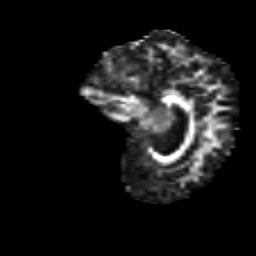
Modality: FA
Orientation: sagittal
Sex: male
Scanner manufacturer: siemens
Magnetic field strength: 3 T
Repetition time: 5 s
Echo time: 0.071 s